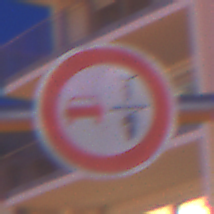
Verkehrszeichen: VerbotUeberholenEinspurigeFahrzeuge
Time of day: Night
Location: Outdoor (Urban)
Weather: PartlyCloudy
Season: NotSpecified
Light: Artificial